The image shows the envelope spectrum of a rolling-element bearing's vibration signal, with the characteristic fault frequencies (BPFO outer race, BPFI inner race, BSF ball, FTF cage) marked as reference lines. Determine the bearing's health state. Answer with exactly one of: normal, inner_race, outer_race, ball.
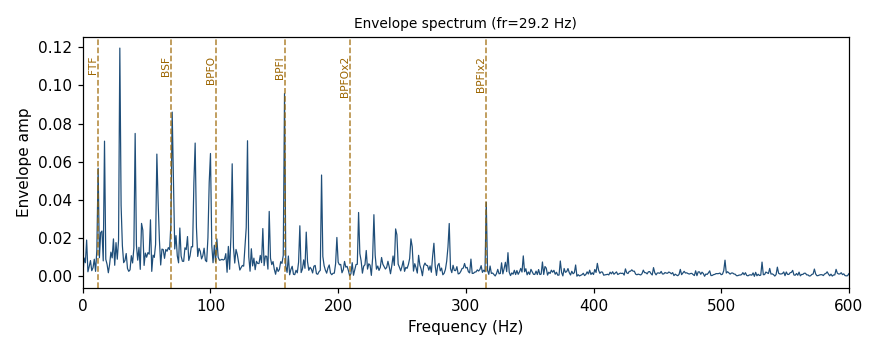
Answer: inner_race